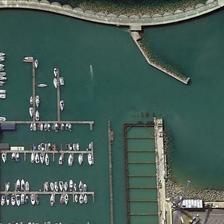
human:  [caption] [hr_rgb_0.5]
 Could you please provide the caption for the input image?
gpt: many boats are in a port near a long road .

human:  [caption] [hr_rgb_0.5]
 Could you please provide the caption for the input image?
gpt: many boats are in a port near a long road .

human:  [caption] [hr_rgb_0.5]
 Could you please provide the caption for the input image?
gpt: many boats are in a port near a long road .

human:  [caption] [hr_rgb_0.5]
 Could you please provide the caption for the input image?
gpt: many boats are in a port near a long road .

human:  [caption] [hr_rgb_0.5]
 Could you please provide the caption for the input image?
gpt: many boats are in a port near a long road .